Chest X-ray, PA view. Patient: 79 years old, sex M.
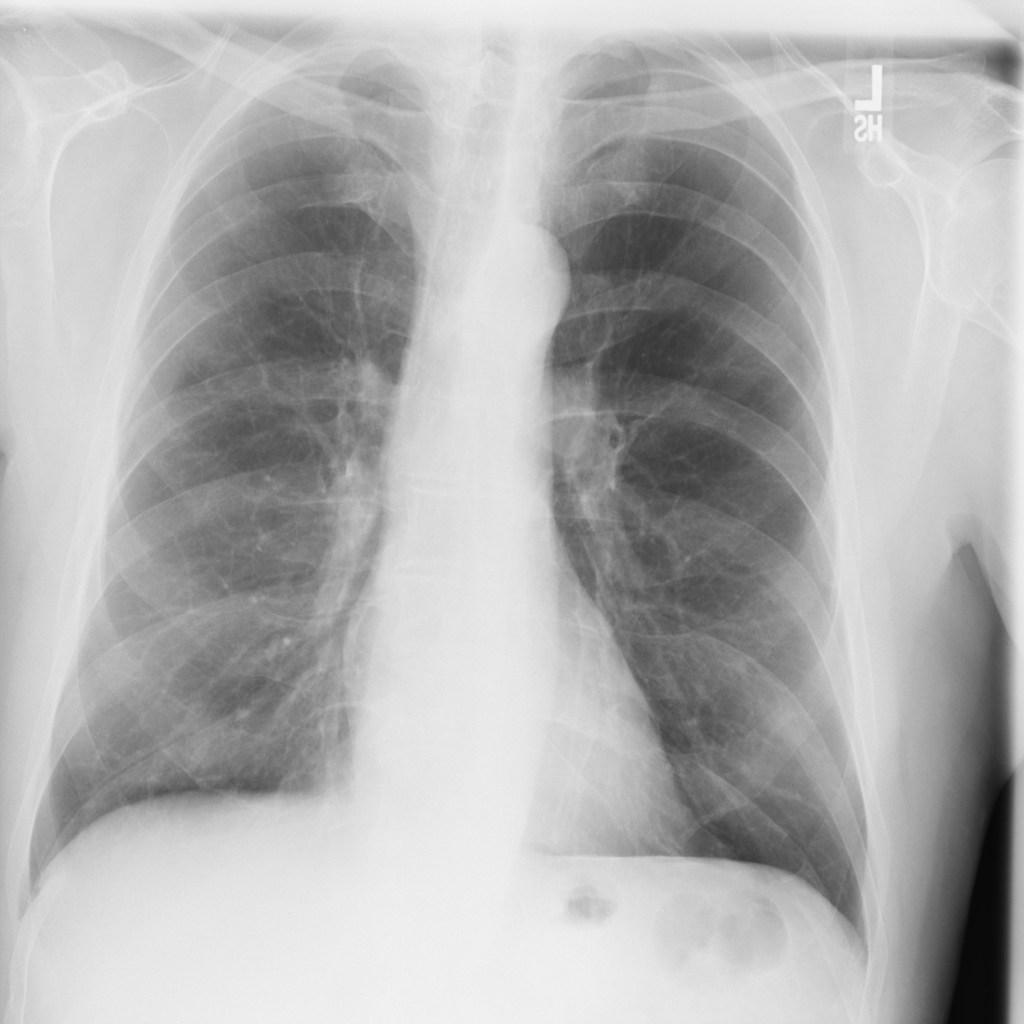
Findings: No Finding